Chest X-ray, AP view. Patient: 11 years old, sex F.
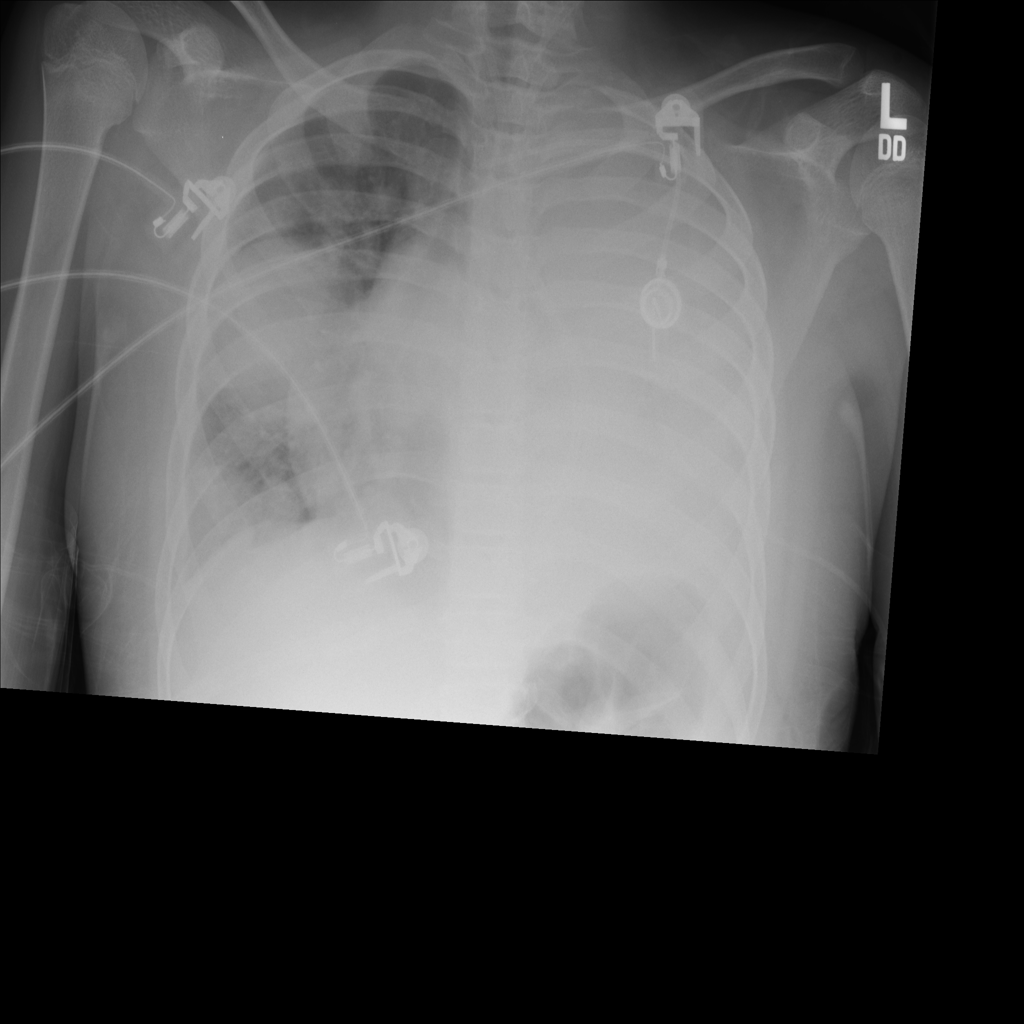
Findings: No Finding